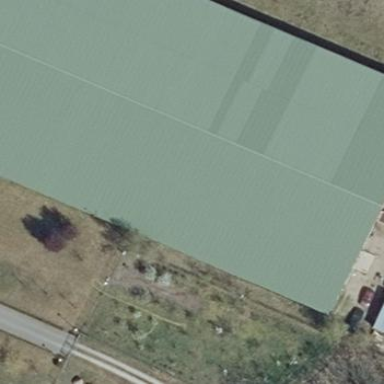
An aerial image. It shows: Warehouse building.